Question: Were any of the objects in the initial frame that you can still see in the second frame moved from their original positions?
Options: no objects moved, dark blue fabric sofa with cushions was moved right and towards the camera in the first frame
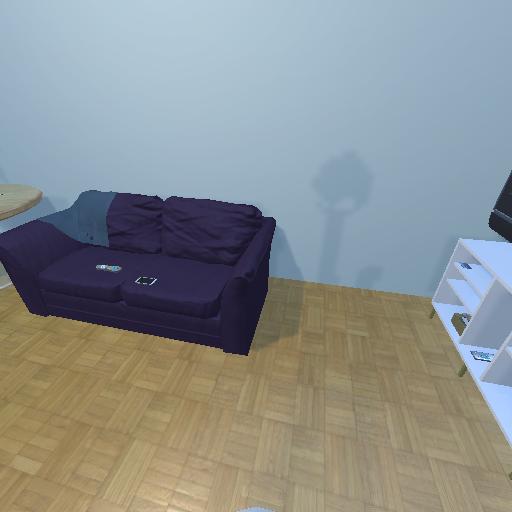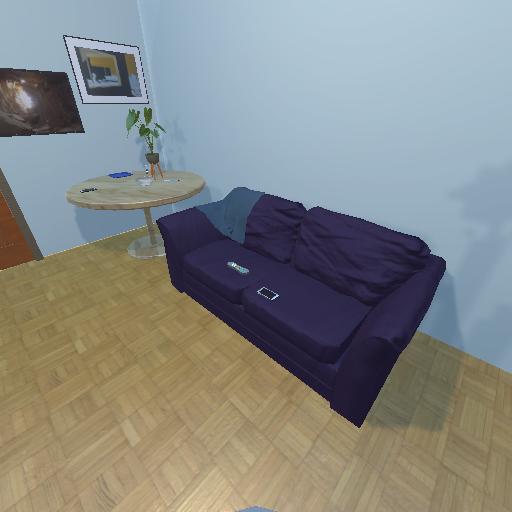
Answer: no objects moved